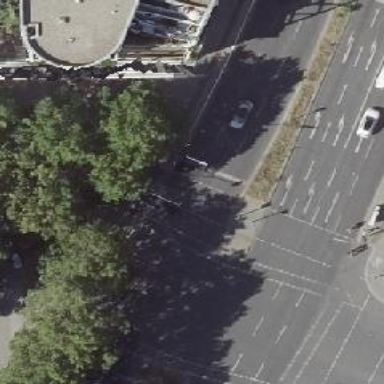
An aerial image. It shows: Asphalt footway with marked crossing equipped with traffic signals.